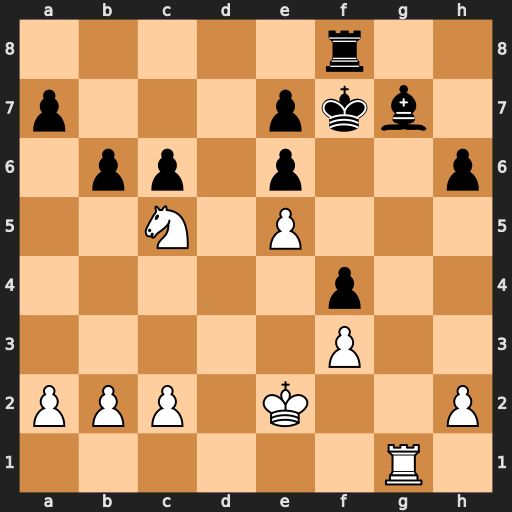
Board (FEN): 5r2/p3pkb1/1pp1p2p/2N1P3/5p2/5P2/PPP1K2P/6R1
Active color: w
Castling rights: -
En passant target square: -
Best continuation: Rxg7+ Kxg7 Nxe6+ Kg8 Nxf8